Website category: movie
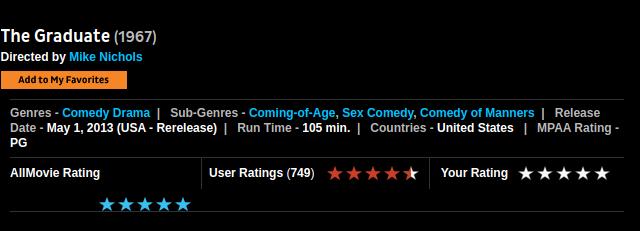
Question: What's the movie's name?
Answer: The Graduate

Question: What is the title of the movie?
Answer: The Graduate

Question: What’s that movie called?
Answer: The Graduate

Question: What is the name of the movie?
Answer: The Graduate

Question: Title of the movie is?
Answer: The Graduate

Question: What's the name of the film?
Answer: The Graduate

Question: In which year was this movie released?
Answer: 1967

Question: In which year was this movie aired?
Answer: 1967

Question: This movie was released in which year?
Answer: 1967

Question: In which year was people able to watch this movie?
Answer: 1967

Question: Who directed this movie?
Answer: Mike Nichols

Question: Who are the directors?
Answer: Mike Nichols

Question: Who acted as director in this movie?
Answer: Mike Nichols

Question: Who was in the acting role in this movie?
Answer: Mike Nichols

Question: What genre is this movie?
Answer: Comedy Drama

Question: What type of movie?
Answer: Comedy Drama

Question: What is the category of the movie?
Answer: Comedy Drama

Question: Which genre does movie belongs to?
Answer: Comedy Drama

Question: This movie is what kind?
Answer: Comedy Drama

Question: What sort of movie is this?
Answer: Comedy Drama

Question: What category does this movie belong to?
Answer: Comedy Drama

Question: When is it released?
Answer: May 1, 2013 (USA - Rerelease)

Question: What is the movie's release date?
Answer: May 1, 2013 (USA - Rerelease)

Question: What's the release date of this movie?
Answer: May 1, 2013 (USA - Rerelease)

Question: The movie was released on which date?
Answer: May 1, 2013 (USA - Rerelease)

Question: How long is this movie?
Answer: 105 min.

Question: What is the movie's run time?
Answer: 105 min.

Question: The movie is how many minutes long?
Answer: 105 min.

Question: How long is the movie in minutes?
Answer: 105 min.

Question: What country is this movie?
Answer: United States

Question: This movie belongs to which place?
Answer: United States

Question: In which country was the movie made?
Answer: United States

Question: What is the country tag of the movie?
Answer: United States

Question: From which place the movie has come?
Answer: United States